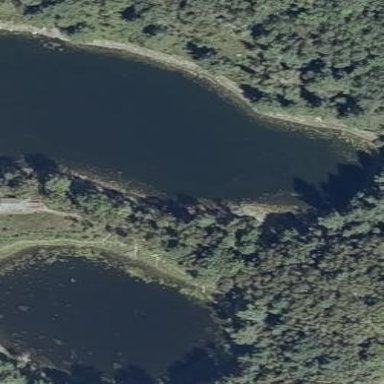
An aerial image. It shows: Pond with natural water.